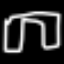
Label: pants